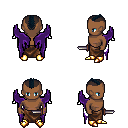
a pixel art fantasy rpg character, male body template, human, dark skin, purple wings, robe skirt, raven short mohawk hairstyle, gold boots, dagger, four views (front, back, left, right), 2x2 character sprite sheet, small pixel art, hard edges, no anti-aliasing